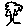
Label: tree